Interaction volume radius: 5 \u00c5
Interaction volume height: 10 \u00c5
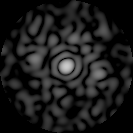
Disorder parameter: 0.8572